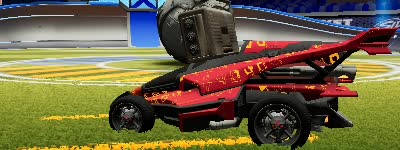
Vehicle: aftershock